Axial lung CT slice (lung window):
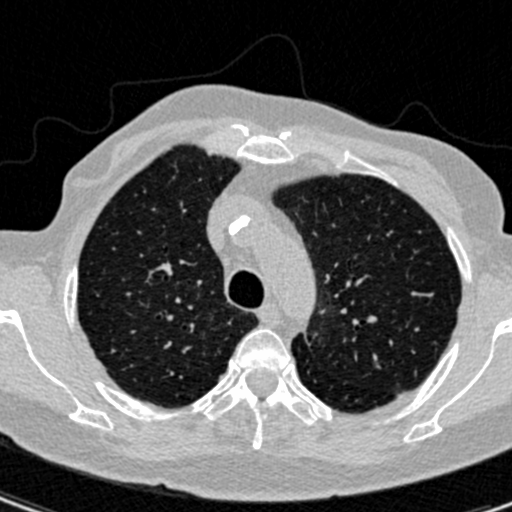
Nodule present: no